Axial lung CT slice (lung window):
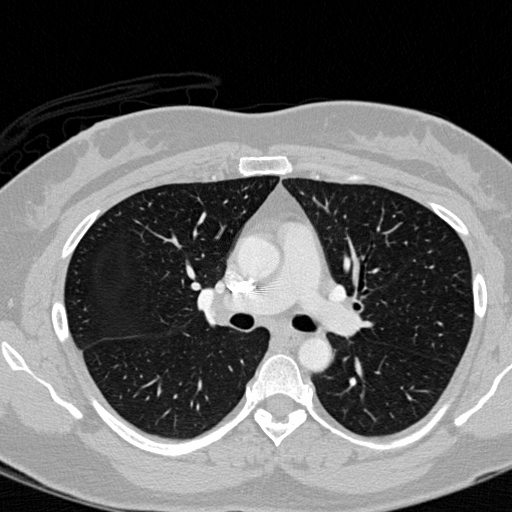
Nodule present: no